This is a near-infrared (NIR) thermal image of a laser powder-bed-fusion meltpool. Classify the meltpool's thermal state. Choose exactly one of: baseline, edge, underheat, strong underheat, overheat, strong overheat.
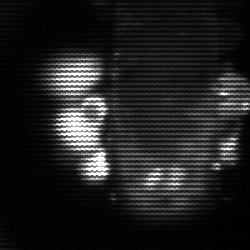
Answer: strong underheat